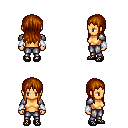
a pixel art fantasy rpg character, female body template, human, tanned skin, steel arm armor, metal pants, brunette unkempt hairstyle, white cloth bracers, ghillies, four views (front, back, left, right), 2x2 character sprite sheet, small pixel art, hard edges, no anti-aliasing